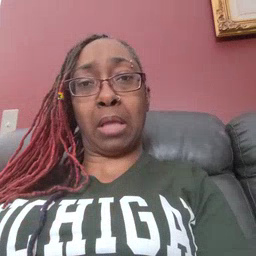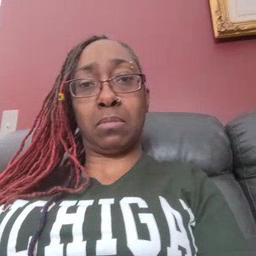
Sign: hot